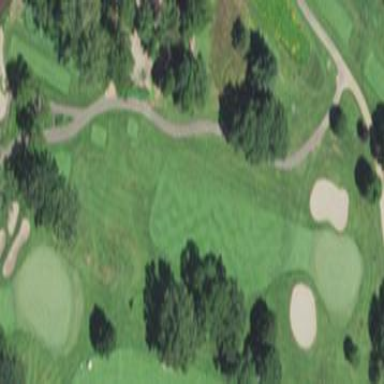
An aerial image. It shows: Area of rough grass used for golf.